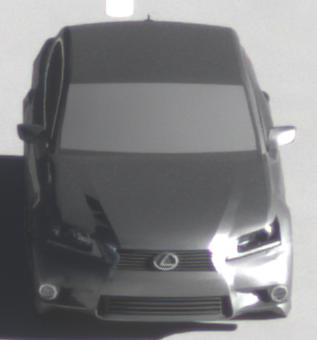
Make: Lexus
Model: GS 250
Detailed model: GS (L10)
Model produced from: 2012/06
Model produced until: 2013/12
Doors: 4
Color: gray
Road condition: dry road
Daytime: morning or afternoon
Contrast: high contrast